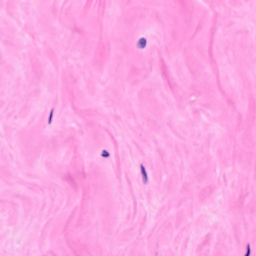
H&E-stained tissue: Breast